Question: I am trying to shorten the values on my Y axis, currently they are appearing as so:

While I can play around with the padding, I would like the Y axis to be displayed in this manner:
100,000 = 100k
200,000 = 200k
etc etc
Attached is my code.
'''
var paidSubChart = dc.lineChart("chart1")
.width(450)
.height(300)
.elasticX(true)
.x(d3.scale.linear().domain([-30,N]))
.elasticY(true)
.brushOn(false)
.yAxisLabel("Paid Subs")
.xAxisLabel("Days Since Launch")
.dimension(dayCountDimension)
.group(paidSubGroup);
var expansionActChart = dc.lineChart("chart2")
.width(450)
.height(300)
.elasticX(true)
.x(d3.scale.linear().domain([0,N]))
.elasticY(true)
.brushOn(false)
.yAxisLabel("Paid Subs")
.xAxisLabel("Days Since Launch")
.dimension(dayCountDimension)
.group(expActGroup);
'''
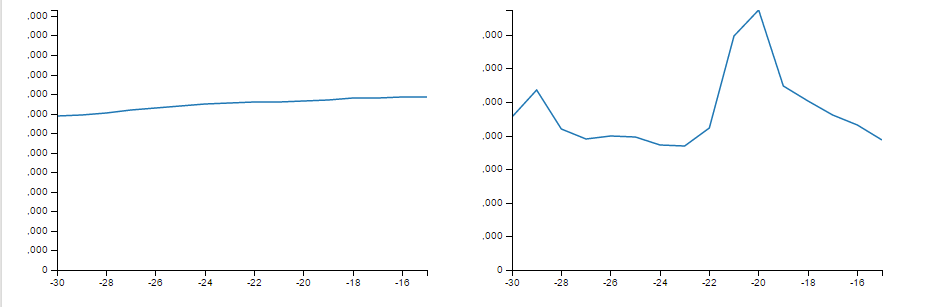
Answer: The axes in dc.js are provided by d3.js.
I think you're looking for
'''
chart.yAxis().tickFormat(d3.format('.3s'))
'''
which calls <URL>'s "SI prefix".
Note: it's best to keep axis manipulation in a separate statement because <URL>.